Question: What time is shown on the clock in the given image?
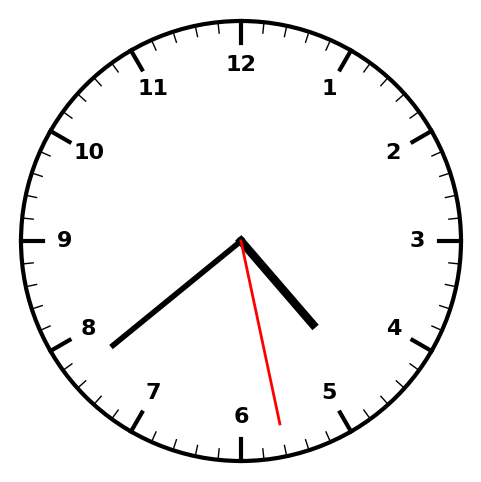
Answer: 04:38:28